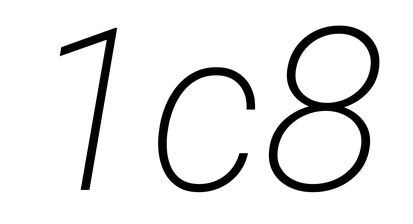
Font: Roboto-Italic_ExtraLight_Italic